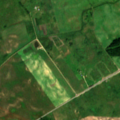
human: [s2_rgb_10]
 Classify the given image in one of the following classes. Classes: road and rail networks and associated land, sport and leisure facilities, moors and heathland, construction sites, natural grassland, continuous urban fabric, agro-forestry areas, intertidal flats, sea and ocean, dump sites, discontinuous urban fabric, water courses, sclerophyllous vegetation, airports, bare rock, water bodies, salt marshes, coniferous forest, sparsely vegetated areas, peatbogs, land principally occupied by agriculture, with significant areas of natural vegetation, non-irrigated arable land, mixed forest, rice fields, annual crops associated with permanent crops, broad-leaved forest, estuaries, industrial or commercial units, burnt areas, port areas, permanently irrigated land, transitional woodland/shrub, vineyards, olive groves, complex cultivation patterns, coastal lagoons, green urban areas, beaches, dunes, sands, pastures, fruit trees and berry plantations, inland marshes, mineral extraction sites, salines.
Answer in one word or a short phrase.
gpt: non-irrigated arable land, pastures, land principally occupied by agriculture, with significant areas of natural vegetation